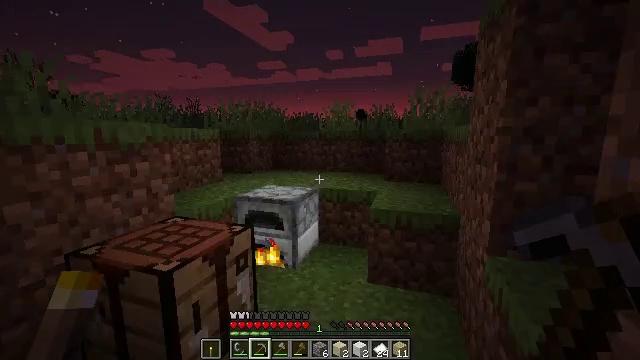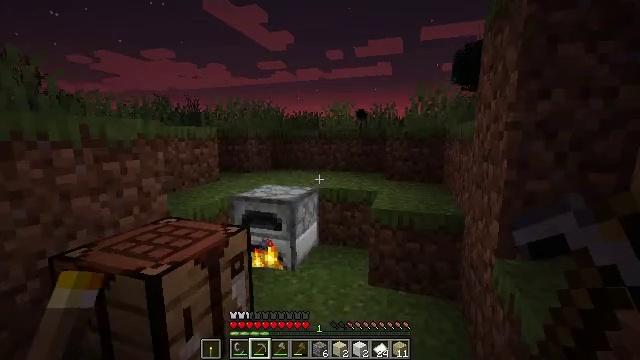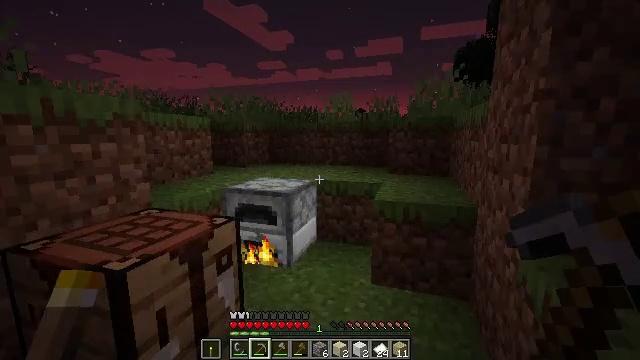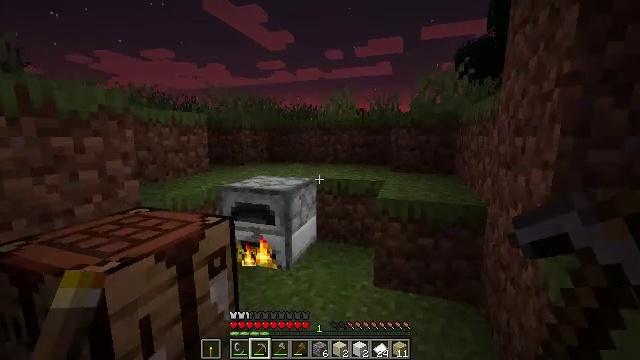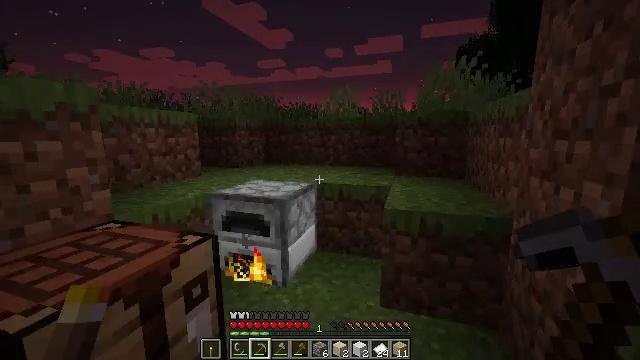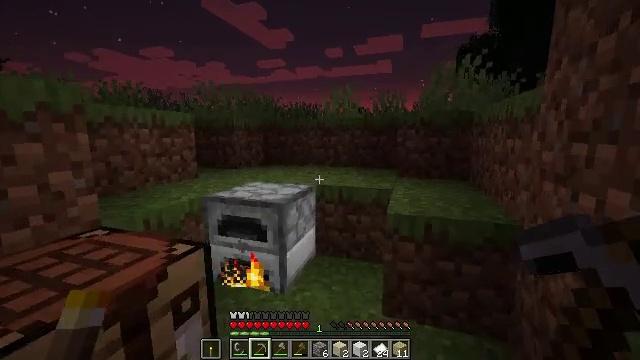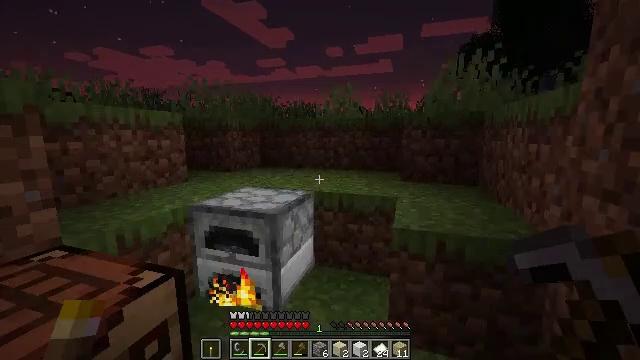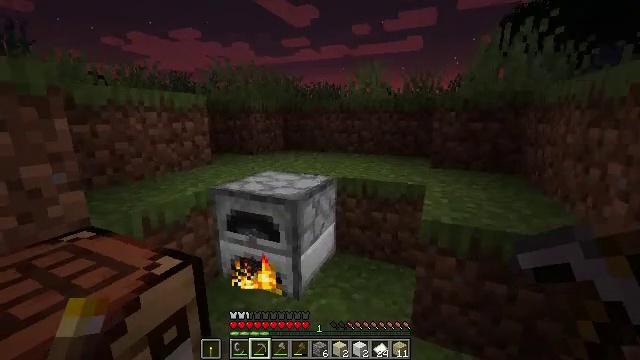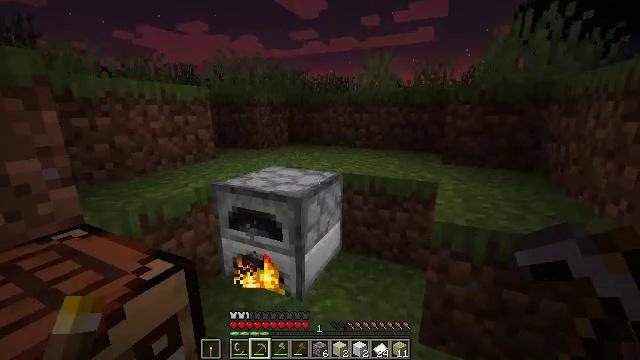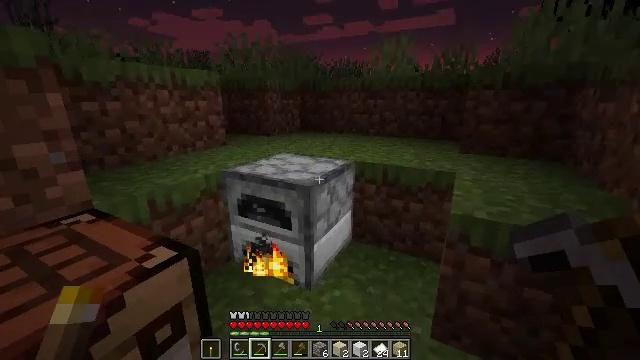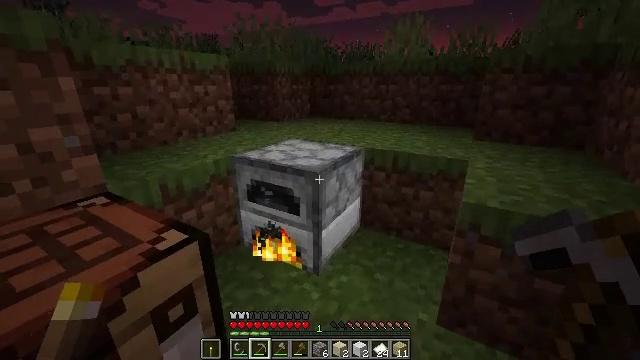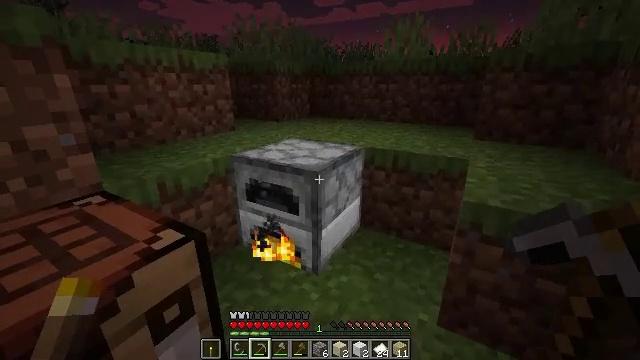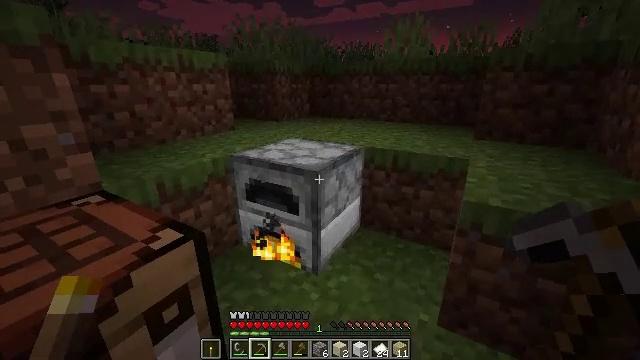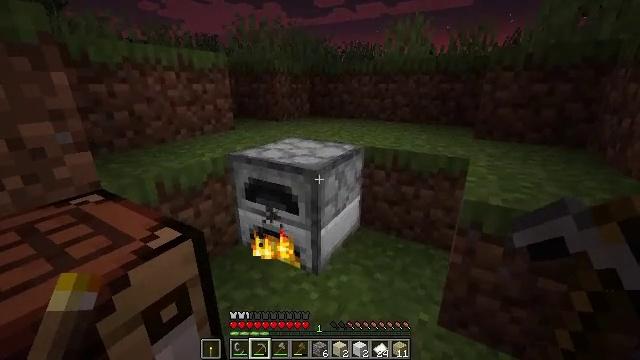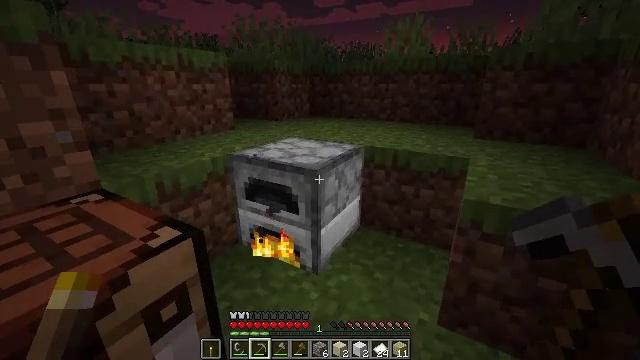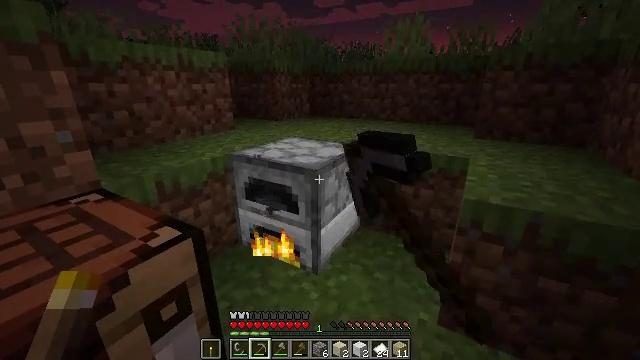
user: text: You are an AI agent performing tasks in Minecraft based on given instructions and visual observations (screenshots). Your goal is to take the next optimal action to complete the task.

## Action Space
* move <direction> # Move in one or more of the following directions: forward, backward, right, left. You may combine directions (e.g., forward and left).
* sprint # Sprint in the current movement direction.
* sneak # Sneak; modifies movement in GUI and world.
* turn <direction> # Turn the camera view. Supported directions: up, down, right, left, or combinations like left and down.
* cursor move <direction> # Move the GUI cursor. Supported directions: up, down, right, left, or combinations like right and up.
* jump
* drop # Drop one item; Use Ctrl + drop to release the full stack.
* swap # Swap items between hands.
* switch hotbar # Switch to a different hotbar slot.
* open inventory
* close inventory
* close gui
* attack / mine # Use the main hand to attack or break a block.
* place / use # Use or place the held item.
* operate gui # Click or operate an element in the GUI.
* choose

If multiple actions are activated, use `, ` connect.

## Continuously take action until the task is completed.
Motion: motion action
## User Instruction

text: craft item air
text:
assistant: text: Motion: move forward
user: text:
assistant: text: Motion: move forward
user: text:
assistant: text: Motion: move forward
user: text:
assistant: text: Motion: move forward
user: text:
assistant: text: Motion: move forward
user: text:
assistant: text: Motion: move forward
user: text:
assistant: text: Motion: turn left and down
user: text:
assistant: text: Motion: turn left and down
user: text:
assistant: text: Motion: turn left and down
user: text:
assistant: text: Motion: turn left and down
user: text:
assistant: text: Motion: no_op
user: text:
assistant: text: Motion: no_op
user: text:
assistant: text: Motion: no_op
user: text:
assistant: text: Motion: use / place
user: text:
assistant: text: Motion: no_op
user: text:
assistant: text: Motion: no_op
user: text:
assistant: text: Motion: no_op
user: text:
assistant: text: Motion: no_op
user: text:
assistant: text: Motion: open gui
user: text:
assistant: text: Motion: no_op
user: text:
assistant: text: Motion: no_op
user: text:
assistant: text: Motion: no_op
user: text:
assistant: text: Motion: no_op
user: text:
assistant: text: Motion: no_op
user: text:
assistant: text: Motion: no_op
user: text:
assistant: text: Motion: no_op
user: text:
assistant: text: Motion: no_op
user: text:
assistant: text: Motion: no_op
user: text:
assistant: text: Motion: no_op
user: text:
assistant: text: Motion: no_op